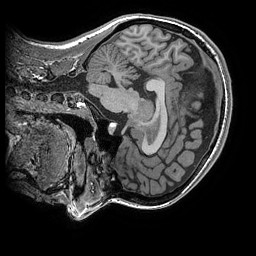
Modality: T1w
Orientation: sagittal
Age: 21
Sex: female
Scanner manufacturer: ge
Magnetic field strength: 3 T
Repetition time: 0.008184 s
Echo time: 0.003192 s